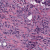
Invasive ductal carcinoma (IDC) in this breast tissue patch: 1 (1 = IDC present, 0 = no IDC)